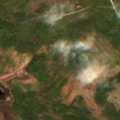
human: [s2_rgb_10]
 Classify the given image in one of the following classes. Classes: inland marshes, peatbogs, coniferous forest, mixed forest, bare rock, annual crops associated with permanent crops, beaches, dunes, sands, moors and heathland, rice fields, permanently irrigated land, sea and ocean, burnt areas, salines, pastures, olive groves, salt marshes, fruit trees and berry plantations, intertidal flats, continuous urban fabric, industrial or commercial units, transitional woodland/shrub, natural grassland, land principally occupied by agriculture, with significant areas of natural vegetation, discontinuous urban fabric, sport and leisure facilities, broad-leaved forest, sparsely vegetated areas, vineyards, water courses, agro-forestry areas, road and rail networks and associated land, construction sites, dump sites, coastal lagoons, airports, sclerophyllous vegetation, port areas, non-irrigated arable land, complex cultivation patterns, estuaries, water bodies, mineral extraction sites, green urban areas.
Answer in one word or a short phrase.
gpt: coniferous forest, mixed forest, transitional woodland/shrub, peatbogs